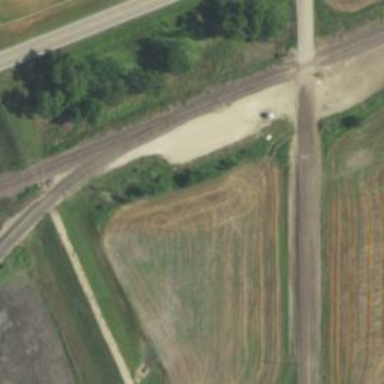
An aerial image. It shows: Railway track.